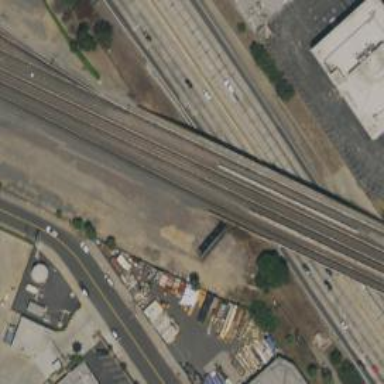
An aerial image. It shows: Bridge over railway line.